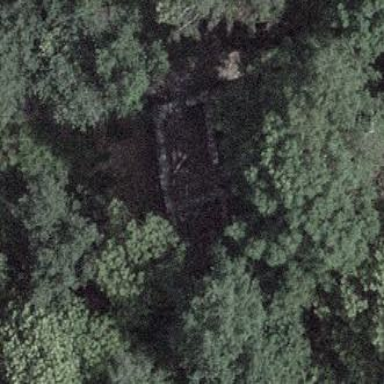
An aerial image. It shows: Historic building now in ruins.